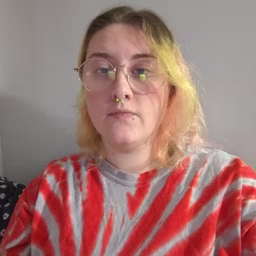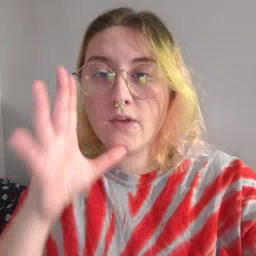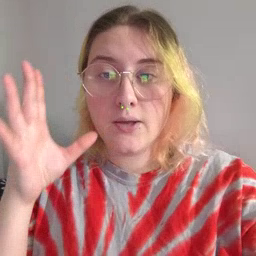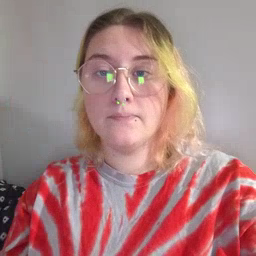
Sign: farm